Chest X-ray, AP view. Patient: 46 years old, sex F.
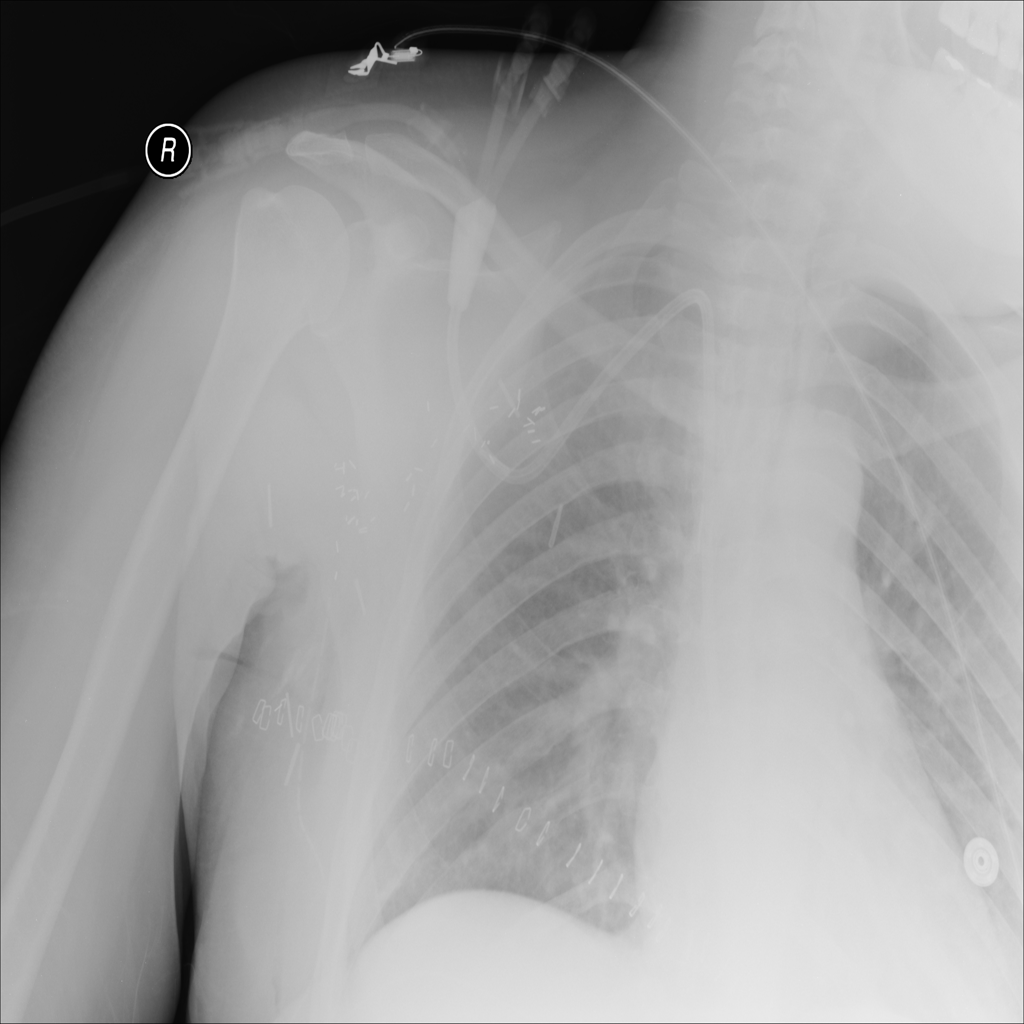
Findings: Emphysema